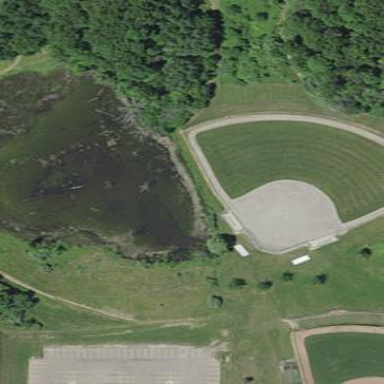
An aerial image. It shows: Baseball pitch for leisure land activities.